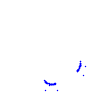
Particle: kaon